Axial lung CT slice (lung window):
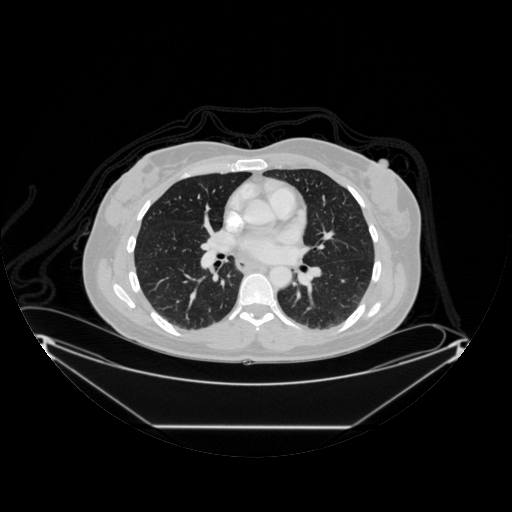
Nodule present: no